Field crop: tomato
Growth stage: 2
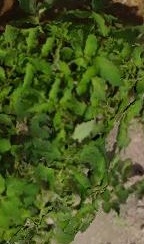
Species: tomato